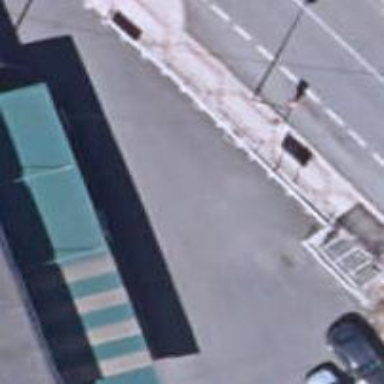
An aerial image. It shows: Bus stop with platform for public transport.